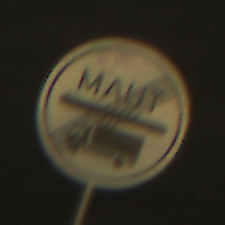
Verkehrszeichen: EndeMautpflicht
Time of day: SunriseSunset
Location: Outdoor (Nature)
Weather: PartlyCloudy
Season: Summer
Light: Natural